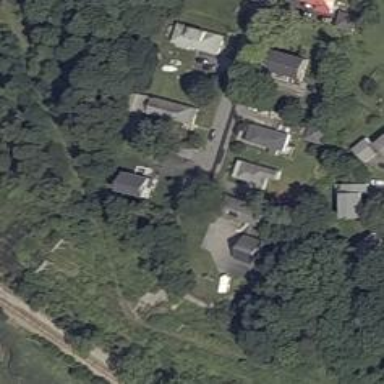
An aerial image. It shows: Detached building.